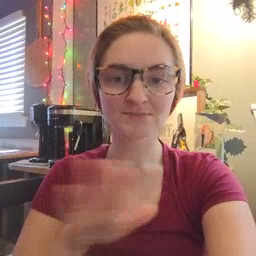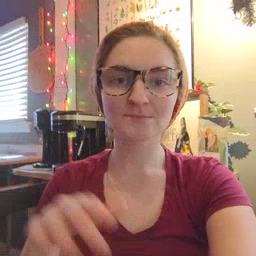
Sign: clean